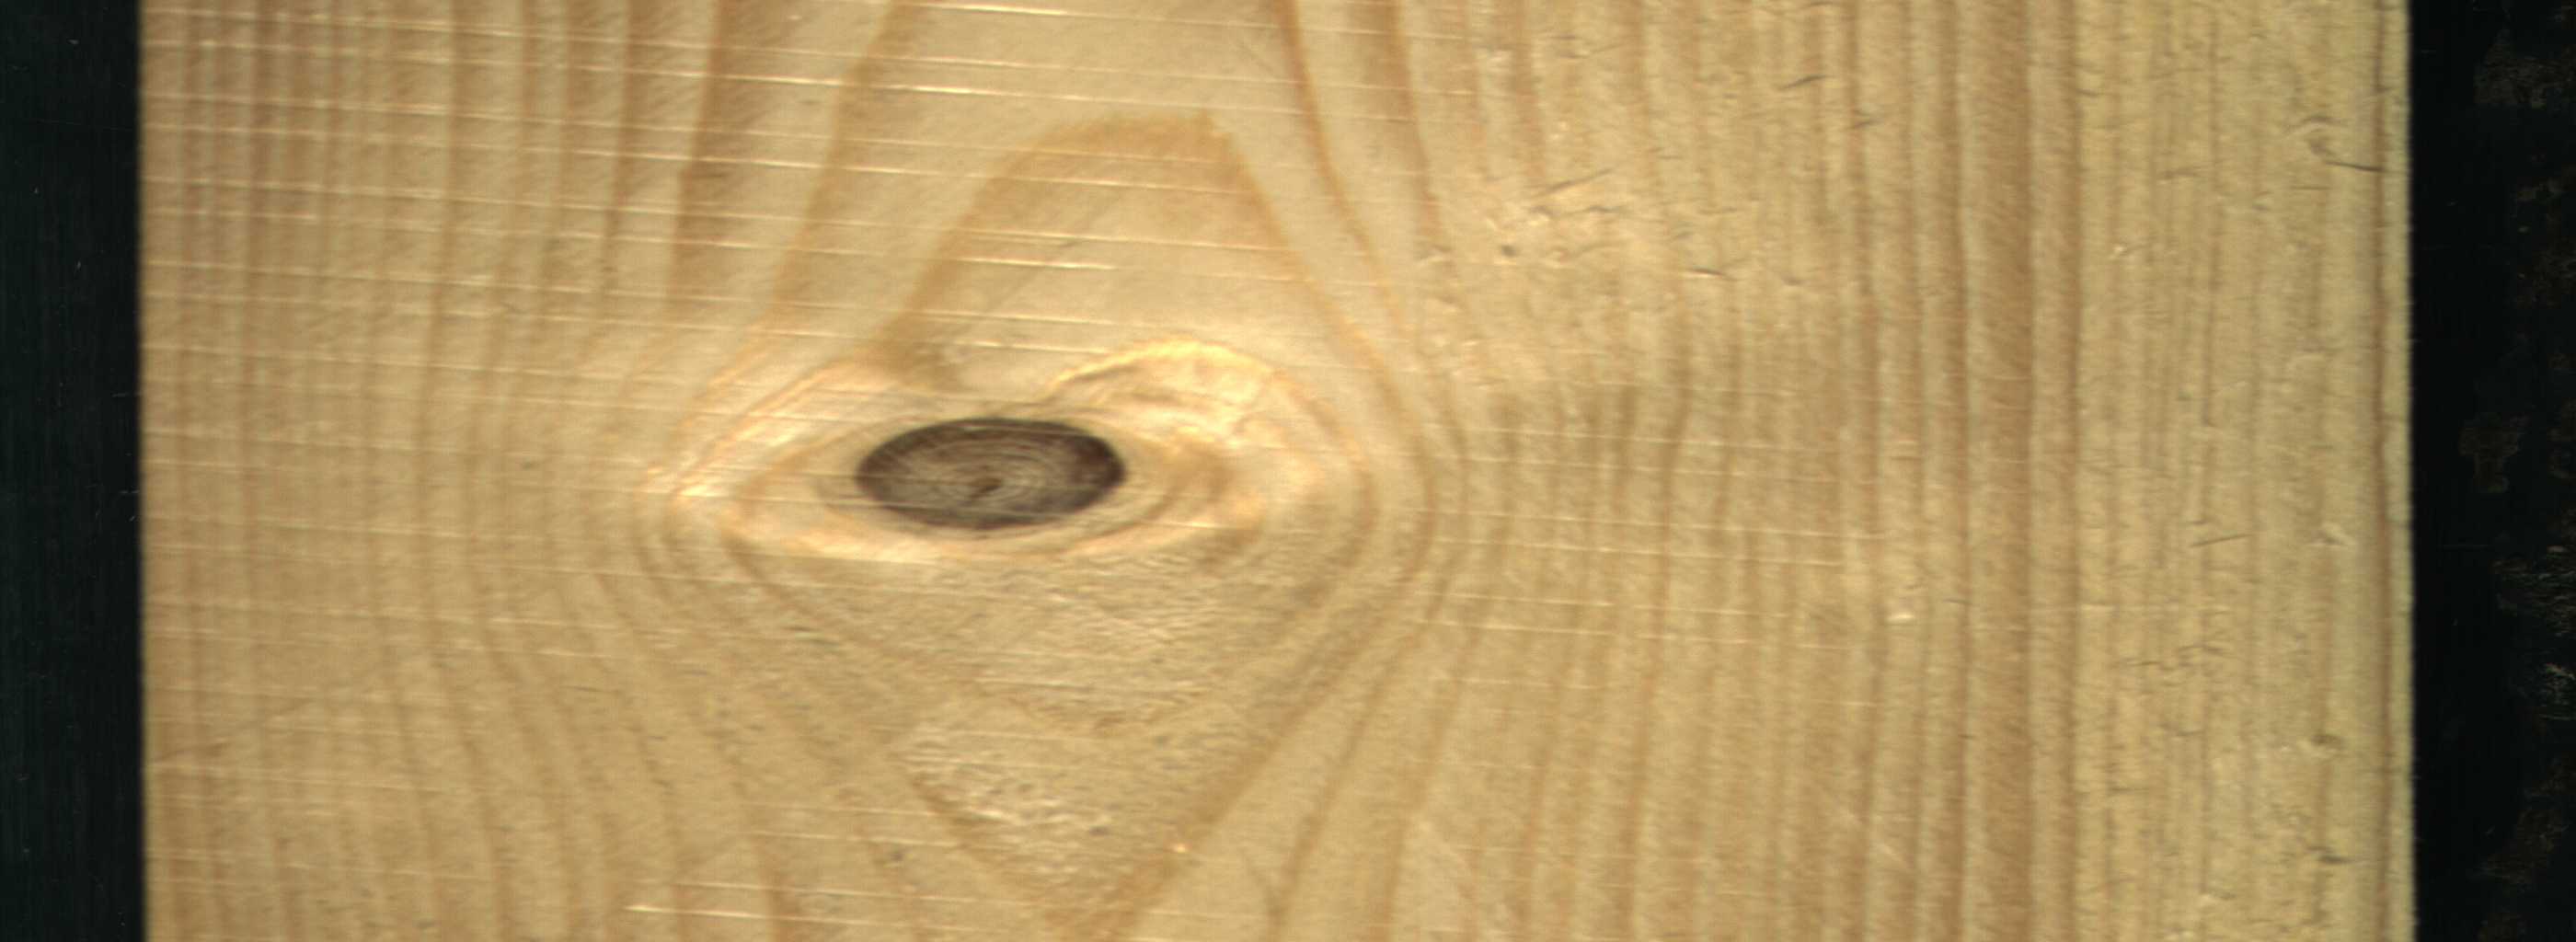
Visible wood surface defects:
Dead_Knot